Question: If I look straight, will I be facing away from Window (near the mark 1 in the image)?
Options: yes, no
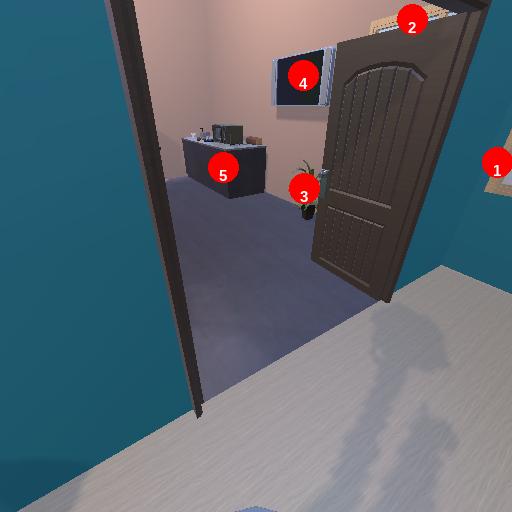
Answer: yes